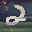
Label: 2